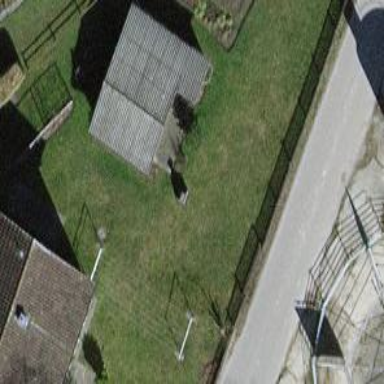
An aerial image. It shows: Shed with flat brown roof.